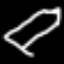
Label: pencil